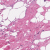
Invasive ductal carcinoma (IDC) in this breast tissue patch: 0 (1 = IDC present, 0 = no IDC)